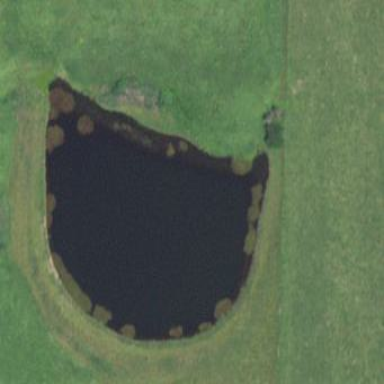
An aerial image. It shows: Peaceful pond surrounded by nature.